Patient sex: F
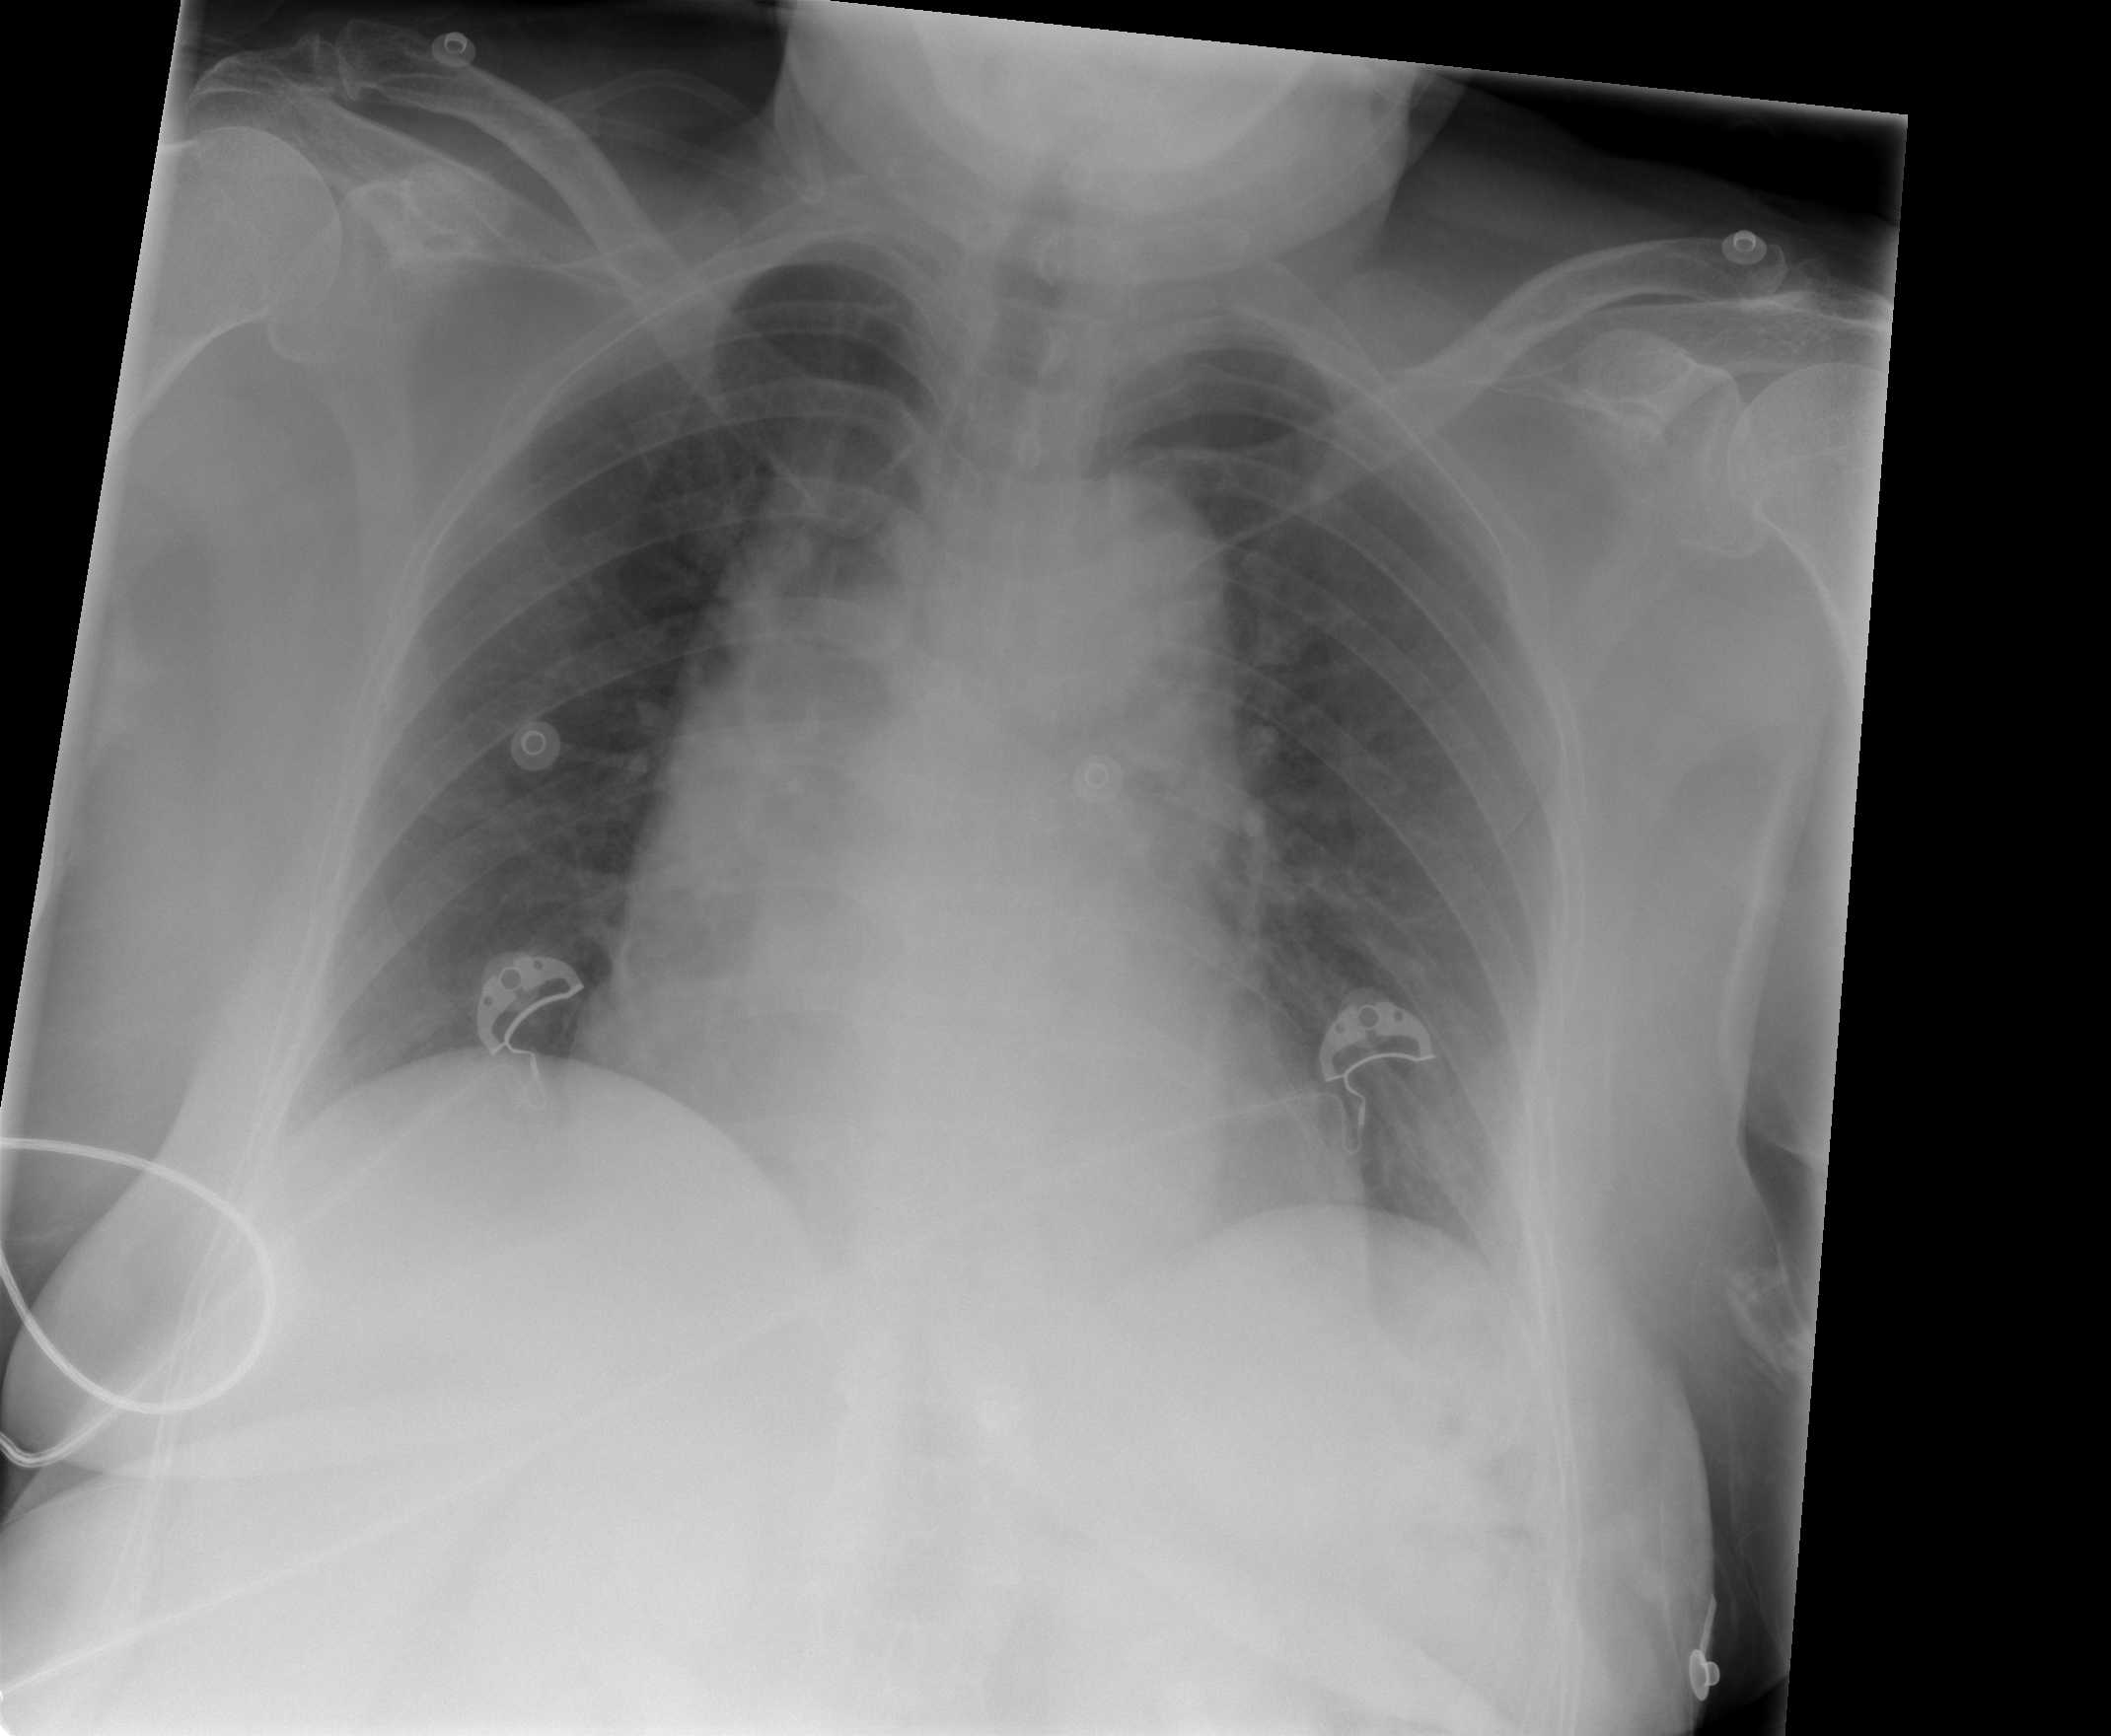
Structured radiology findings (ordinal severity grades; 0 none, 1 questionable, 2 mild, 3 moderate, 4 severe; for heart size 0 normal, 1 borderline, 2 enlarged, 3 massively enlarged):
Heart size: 1
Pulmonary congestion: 2
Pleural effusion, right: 0
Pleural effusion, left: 0
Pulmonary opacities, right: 0
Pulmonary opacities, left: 0
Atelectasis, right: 0
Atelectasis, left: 1